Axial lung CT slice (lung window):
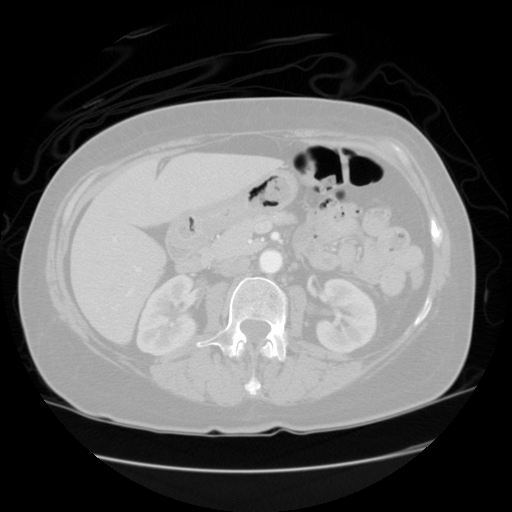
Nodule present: no